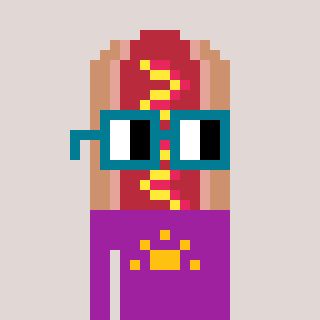
a pixel art character with square dark green glasses, a hotdog-shaped head and a magenta-colored body on a warm background